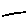
Label: line